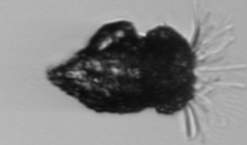
Label: Tintinnopsis